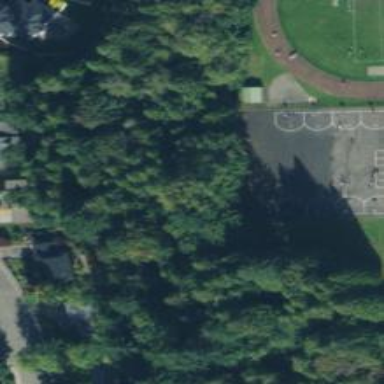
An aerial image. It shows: Asphalt basketball court on pitch.